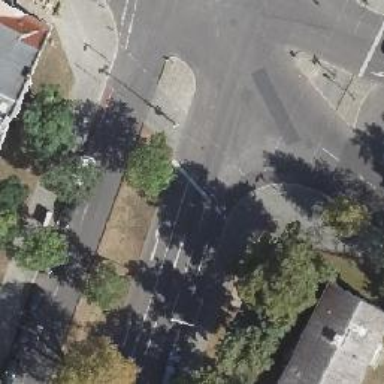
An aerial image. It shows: Crossing with traffic signals.